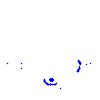
Particle: proton